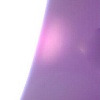
Label: sunburn